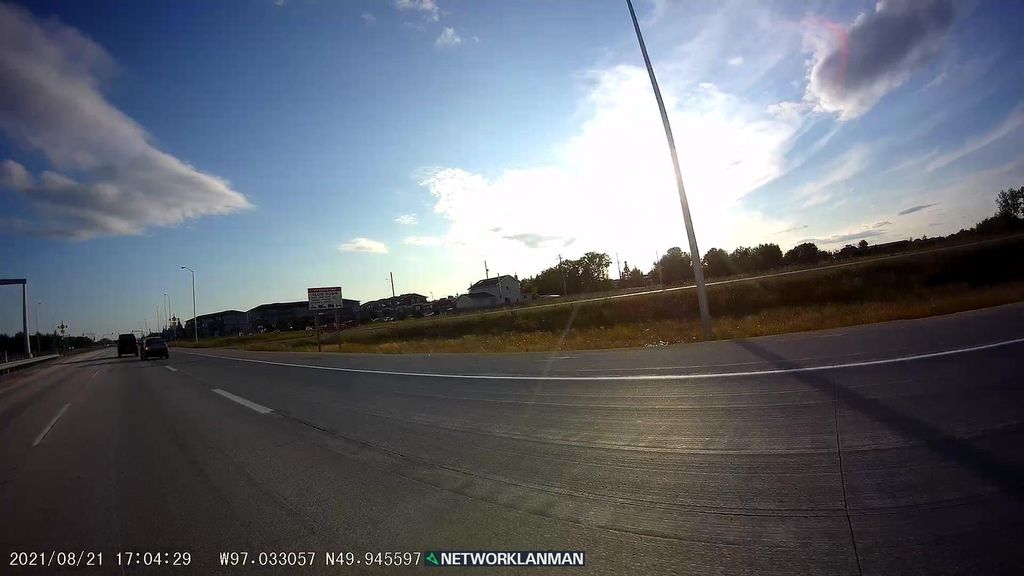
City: winnipeg